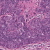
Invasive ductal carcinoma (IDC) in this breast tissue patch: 1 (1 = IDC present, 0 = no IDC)